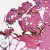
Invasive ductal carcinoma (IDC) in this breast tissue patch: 0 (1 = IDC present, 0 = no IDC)